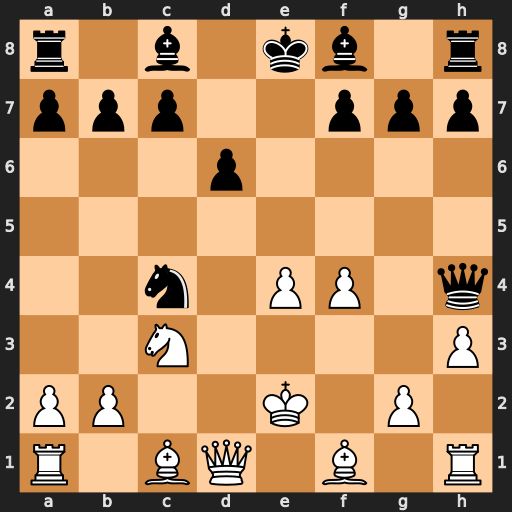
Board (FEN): r1b1kb1r/ppp2ppp/3p4/8/2n1PP1q/2N4P/PP2K1P1/R1BQ1B1R
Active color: w
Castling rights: kq
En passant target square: -
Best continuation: Qa4+ c6 Qxc4